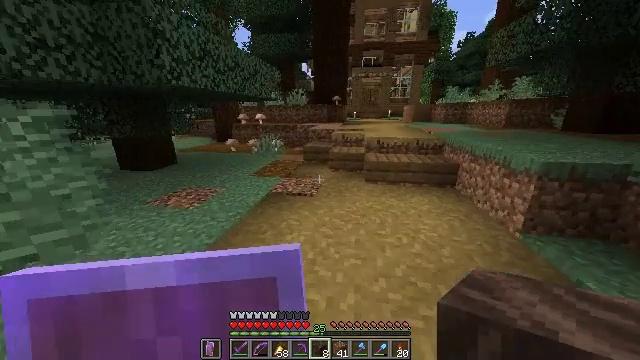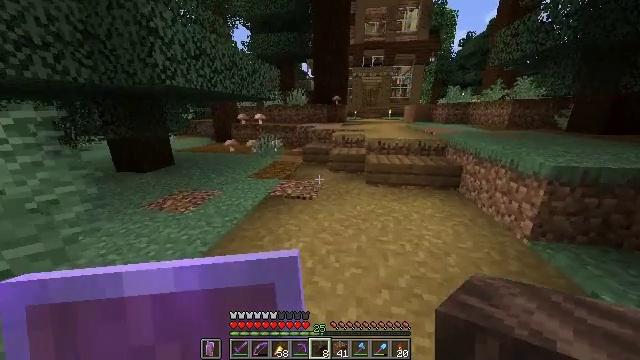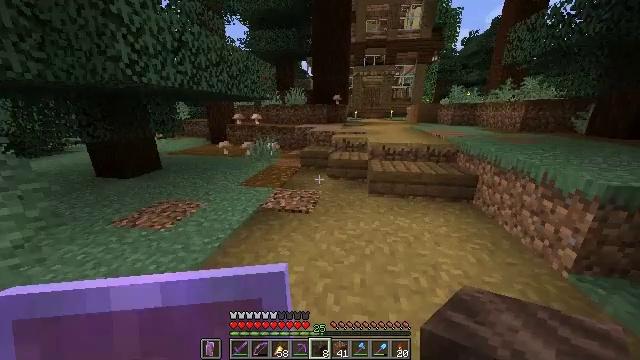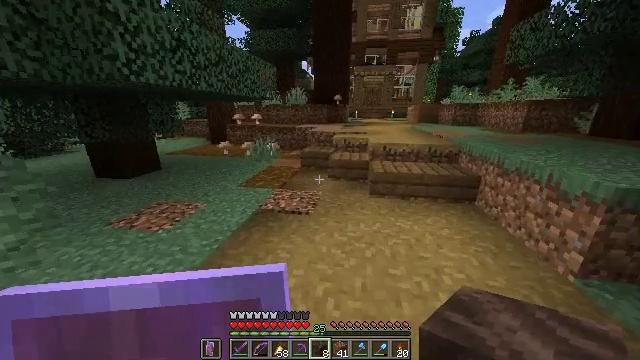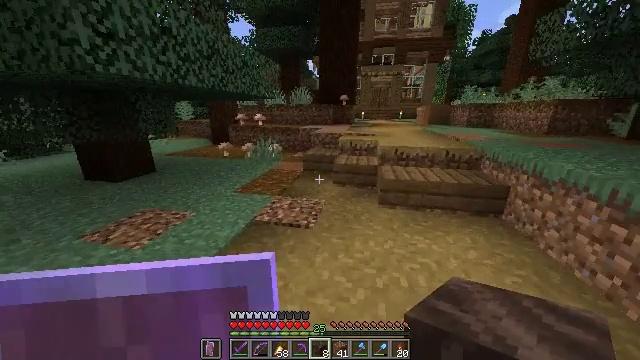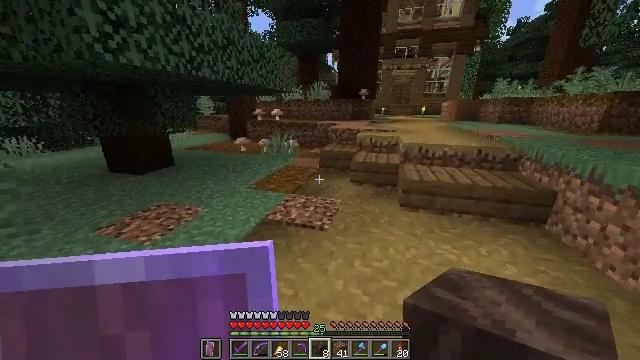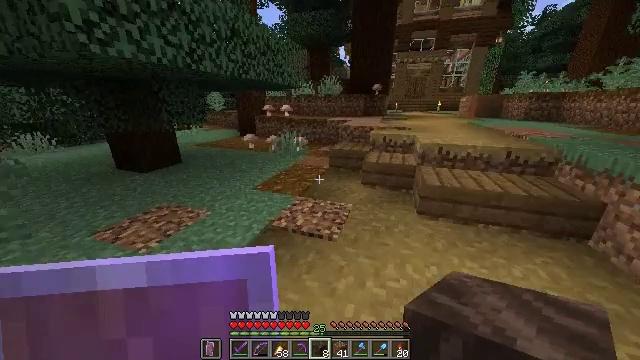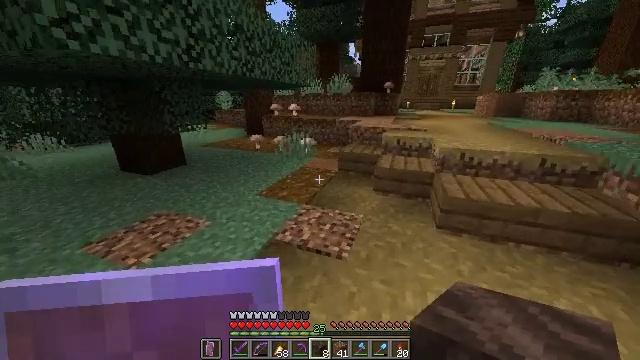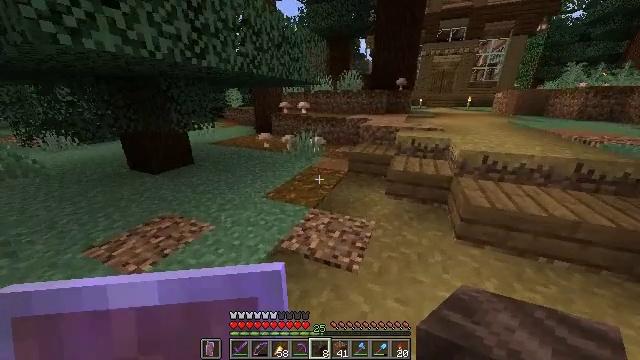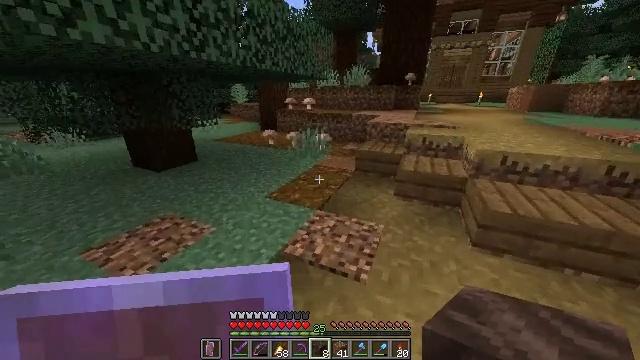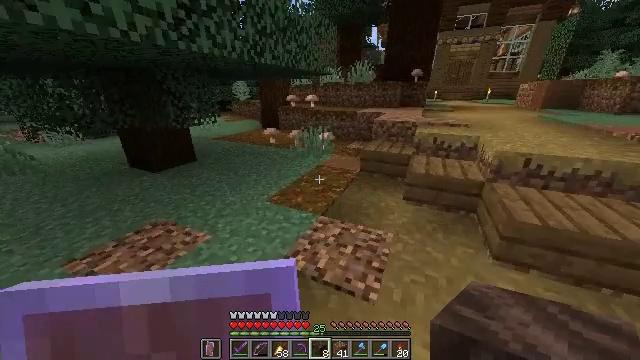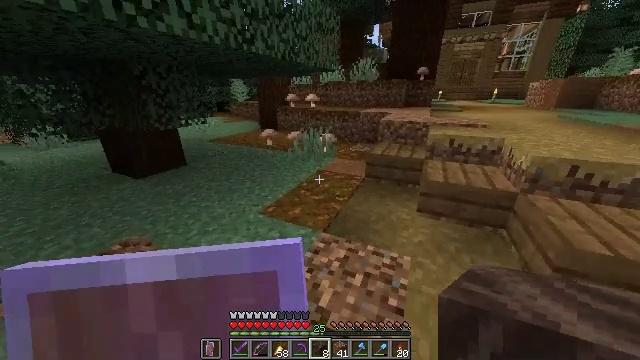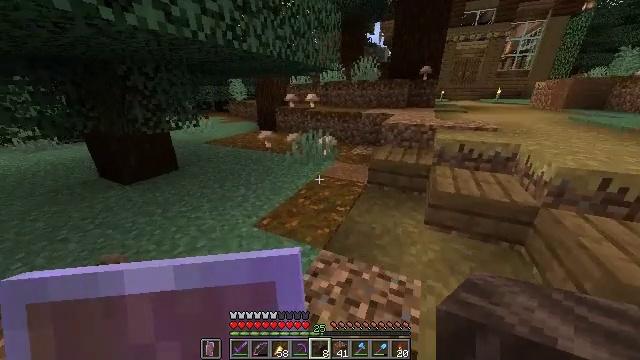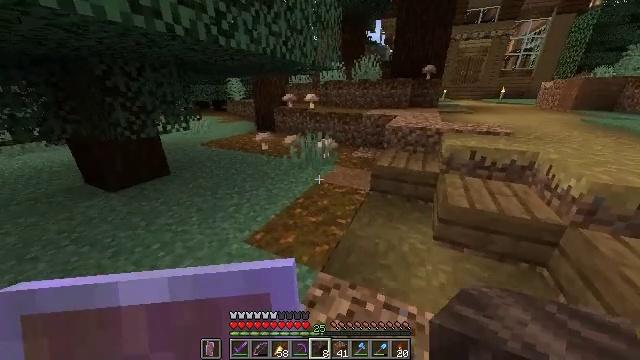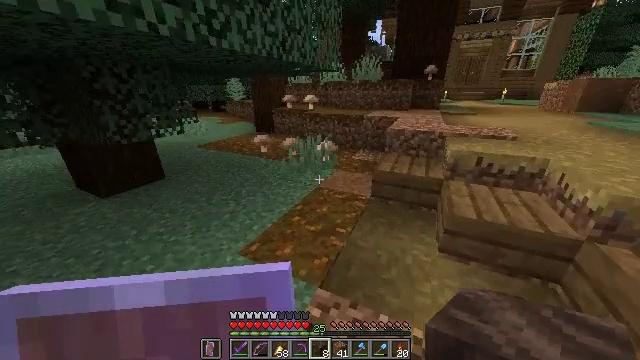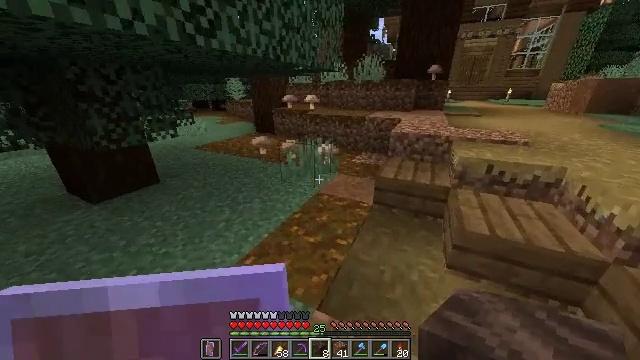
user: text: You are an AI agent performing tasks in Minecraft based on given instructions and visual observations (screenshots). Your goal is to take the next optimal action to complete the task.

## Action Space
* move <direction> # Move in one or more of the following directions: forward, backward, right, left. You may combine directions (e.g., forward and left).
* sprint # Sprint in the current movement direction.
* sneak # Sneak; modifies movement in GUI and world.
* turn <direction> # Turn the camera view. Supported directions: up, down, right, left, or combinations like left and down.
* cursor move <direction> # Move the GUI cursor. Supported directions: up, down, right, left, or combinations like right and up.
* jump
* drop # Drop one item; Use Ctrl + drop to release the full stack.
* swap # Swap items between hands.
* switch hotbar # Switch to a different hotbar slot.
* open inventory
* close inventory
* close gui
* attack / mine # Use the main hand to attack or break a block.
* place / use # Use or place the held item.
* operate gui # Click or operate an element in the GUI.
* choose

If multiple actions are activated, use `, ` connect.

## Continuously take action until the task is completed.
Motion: motion action
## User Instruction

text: Gather spruce leaves to collect foliage.
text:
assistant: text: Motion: move forward, sprint
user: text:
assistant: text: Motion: move forward, sprint
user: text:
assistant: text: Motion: move forward, sprint
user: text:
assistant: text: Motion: move forward, sprint, turn left
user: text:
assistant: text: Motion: move forward, sprint, turn left and down
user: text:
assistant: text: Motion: move forward, sprint, turn left
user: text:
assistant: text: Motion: move forward, sprint, turn left
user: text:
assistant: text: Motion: move forward, sprint, turn left
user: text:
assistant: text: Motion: move forward, sprint, turn left and down
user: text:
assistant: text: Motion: move forward, sprint
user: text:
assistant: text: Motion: move forward, sprint
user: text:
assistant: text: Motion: move forward, sprint
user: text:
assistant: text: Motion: move forward, sprint
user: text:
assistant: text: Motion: move forward, sprint
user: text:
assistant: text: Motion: move forward, sprint
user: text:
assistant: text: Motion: move forward, sprint
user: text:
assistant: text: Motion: move forward, sprint
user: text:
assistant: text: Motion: move forward, sprint
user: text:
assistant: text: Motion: move forward, sprint, turn down
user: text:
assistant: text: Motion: move forward, sprint, turn down
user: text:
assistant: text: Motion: move forward, sprint, turn down
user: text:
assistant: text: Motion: move forward, sprint
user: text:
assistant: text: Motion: move forward, sprint
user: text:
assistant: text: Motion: move forward, sprint
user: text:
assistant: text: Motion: move forward, sprint, turn right and down
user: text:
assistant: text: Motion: move forward, sprint
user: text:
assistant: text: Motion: move forward, sprint
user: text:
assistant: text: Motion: move forward, sprint
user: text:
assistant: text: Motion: move forward, sprint
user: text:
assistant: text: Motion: move forward, sprint, turn left